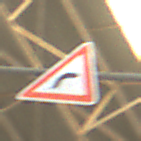
Verkehrszeichen: KurveRechts
Umgebung: Indoor, Urban
Tageszeit: Midday
Wetter: NotSpecified
Licht: Natural
Jahreszeit: NotSpecified
Kontrast: MediumContrast